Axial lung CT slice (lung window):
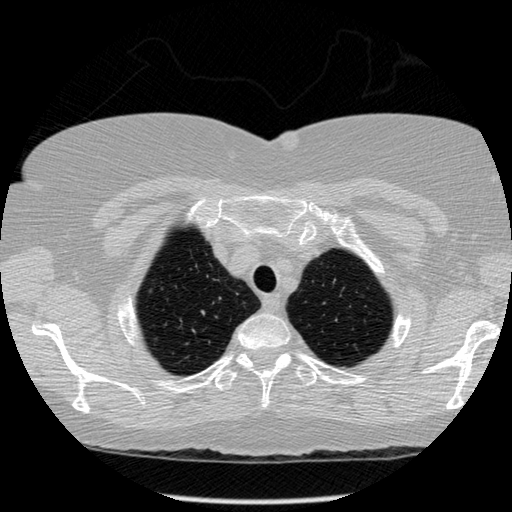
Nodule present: no